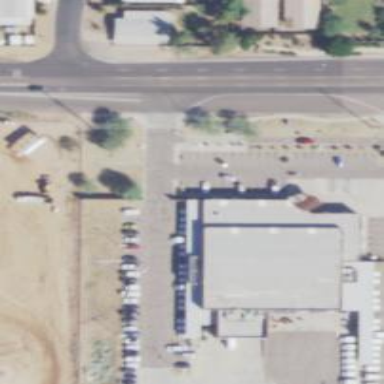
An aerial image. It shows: Post office building.